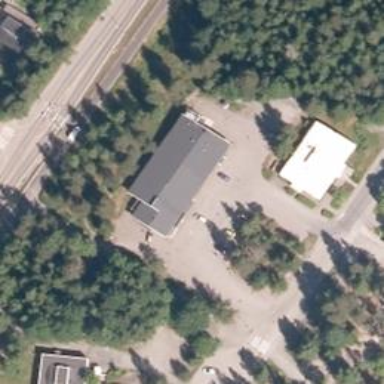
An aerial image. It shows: Pharmacy providing healthcare services.